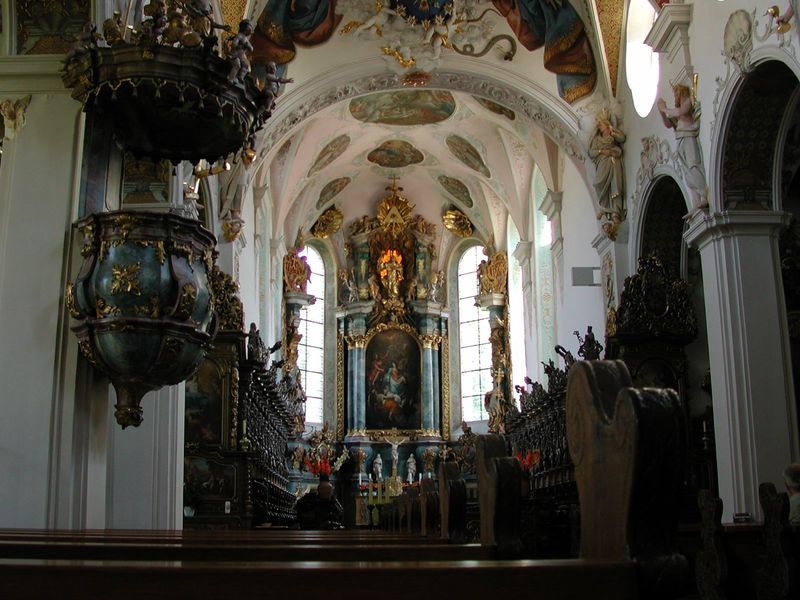
Titel: Bad Schussenried, St. Magnus und Maria
Standort: Bad Schussenried, St. Magnus und Maria (EU - D - BW)
Schlagwörter: blau, gemälde, weiß, dreieck, fenster, licht, marmor, pfeiler, säule, säulen, dach, barock, innenraum, kirche, gold, decke, rokoko, rosa, gestühl, stuck, foto, strahlen, beten, kunst, altar, bänke, kanzel, jesus, fresken, mönch, fresko, pompös, chorgestühl, katholisch, heiliger geist, vignetten, deckenfrsko, kirchenstühle, amen, church, gottesauge